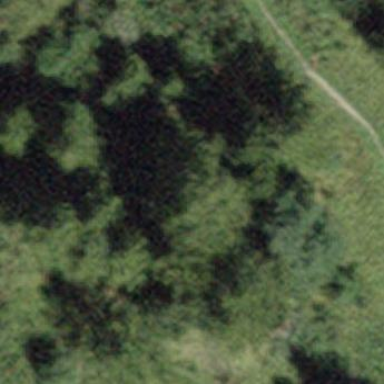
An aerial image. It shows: Forest area.